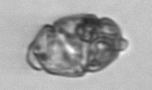
Label: Warnowia